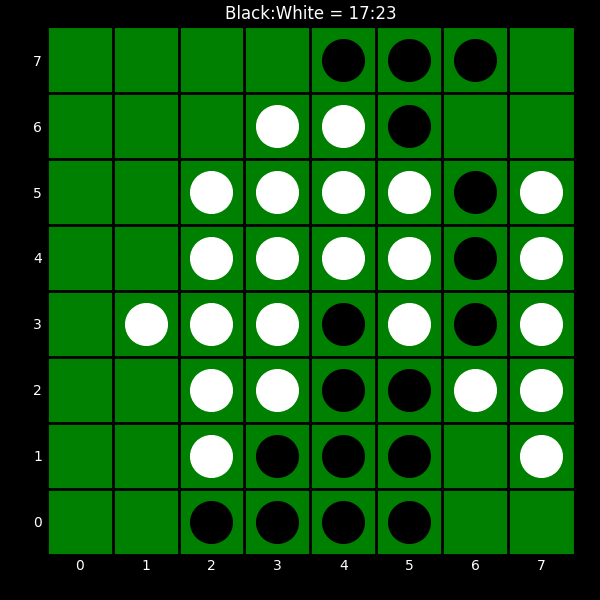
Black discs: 17
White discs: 23